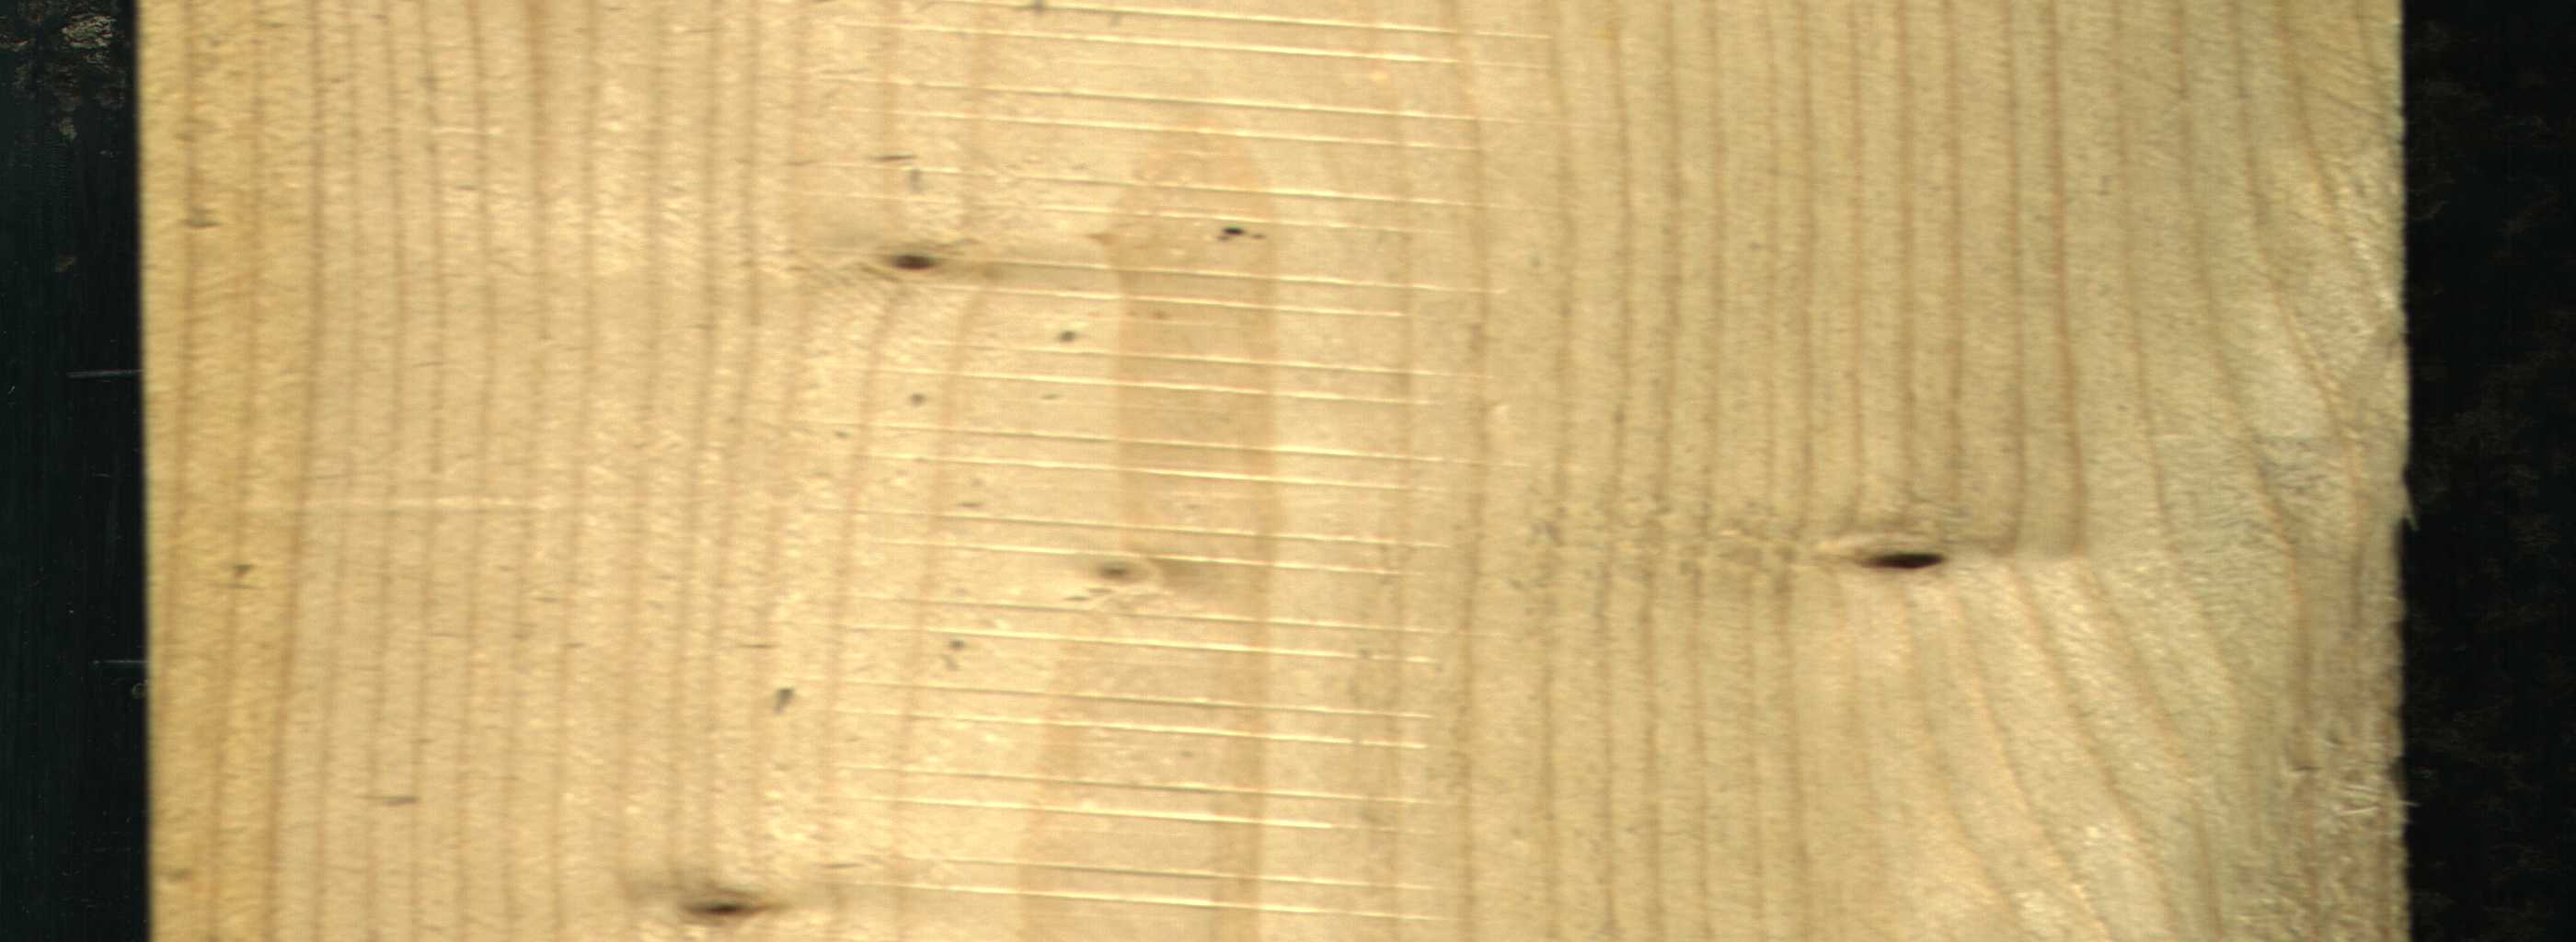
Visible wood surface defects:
Dead_Knot
Live_Knot
Live_Knot